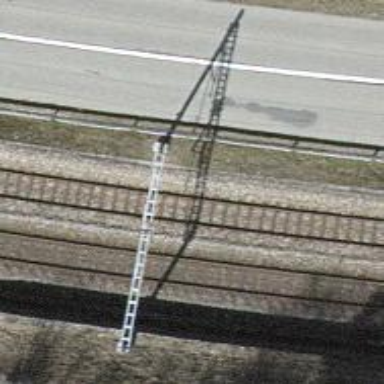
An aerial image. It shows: Single-track electrified railway with contact line.